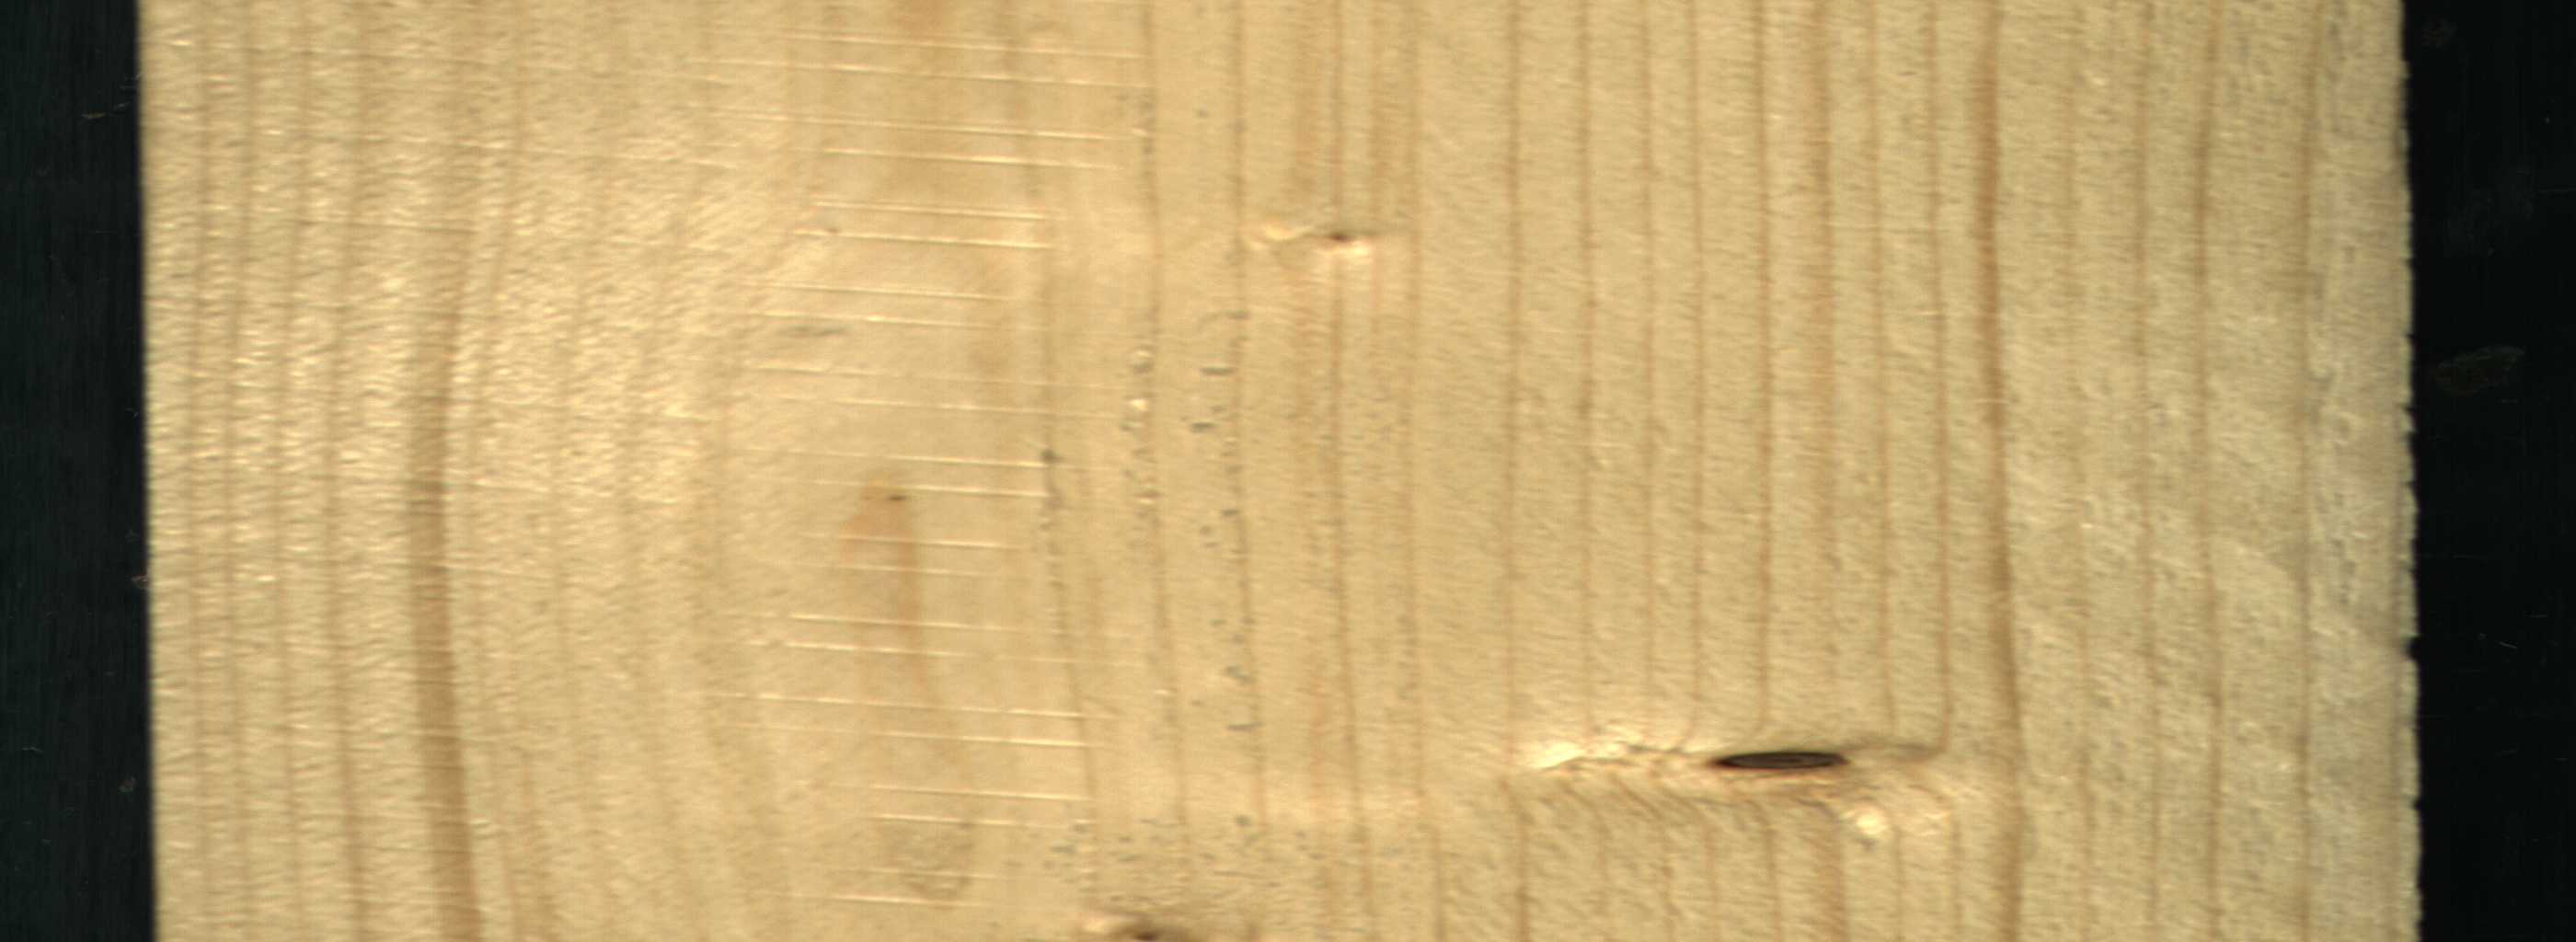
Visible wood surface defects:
Dead_Knot
Live_Knot